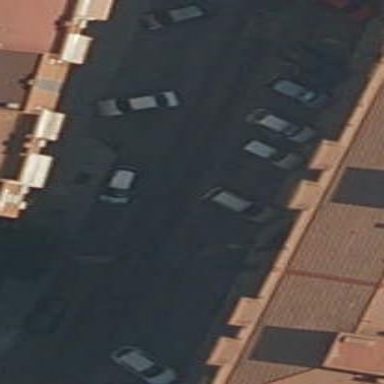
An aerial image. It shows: Parking available on the street side.